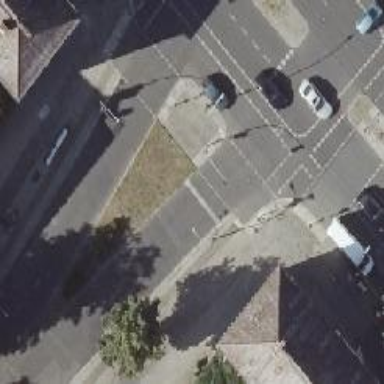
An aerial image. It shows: Road with "give way" sign.